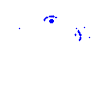
Particle: pion